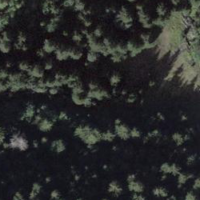
EUNIS habitat code: 43
Species observed at this site:
Sanicula europaea
Neottia nidus-avis